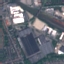
Land use / land cover class: Industrial